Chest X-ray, AP view. Patient: 43 years old, sex F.
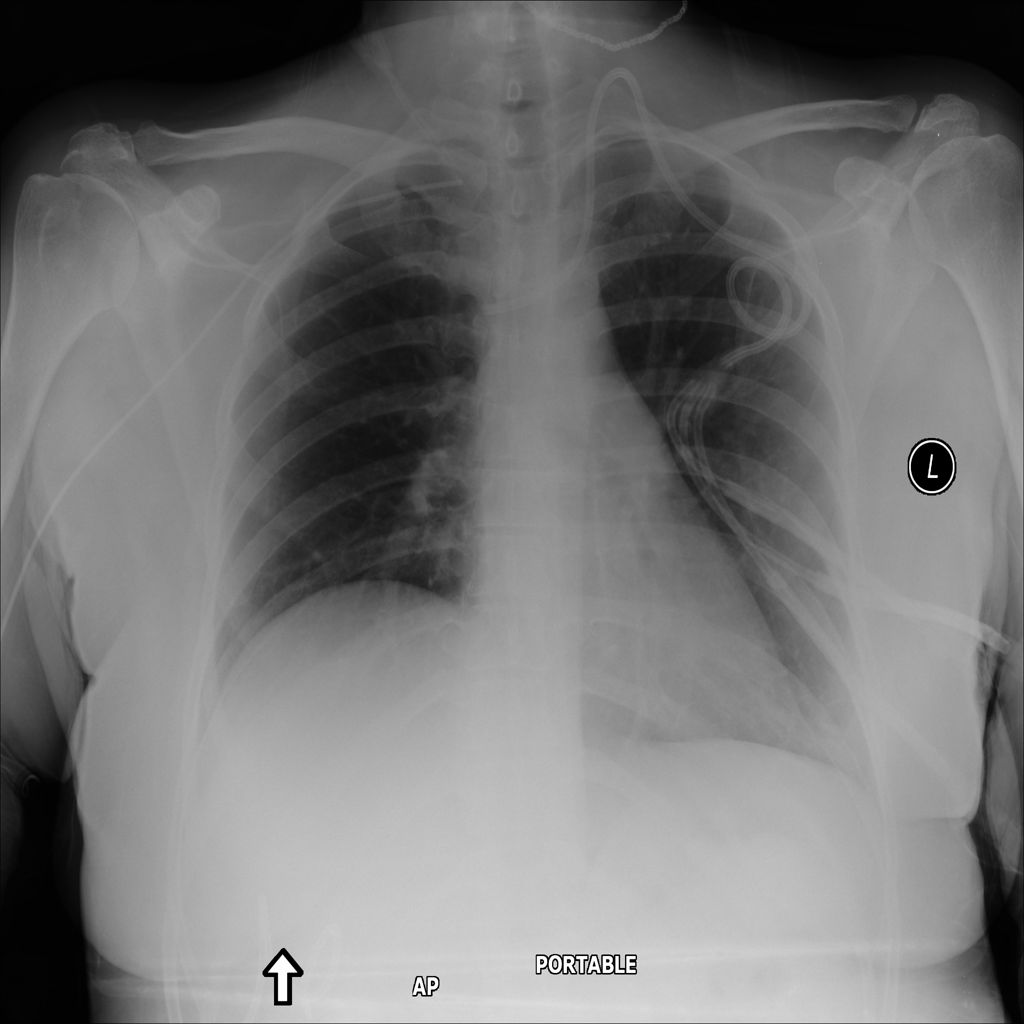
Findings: No Finding